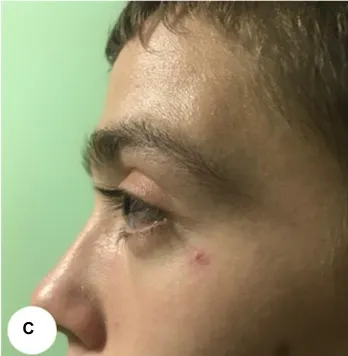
Postoperative images, Case 1. (C) Postoperative control angiograms show complete occlusion of the CCFs with coil mass. Anterior-posterior projection view.
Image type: medical_photograph (skin_photograph)